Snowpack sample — Buffalo Mountain, Silverthorne, Colorado, USA (1/25/25, 10:11 AM MST)
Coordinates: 39.6222, -106.1139
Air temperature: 22 °F
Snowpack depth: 110 cm
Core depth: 30 cm
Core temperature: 42.8 °F
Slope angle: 12°, slope face: 102°
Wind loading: high
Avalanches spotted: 0
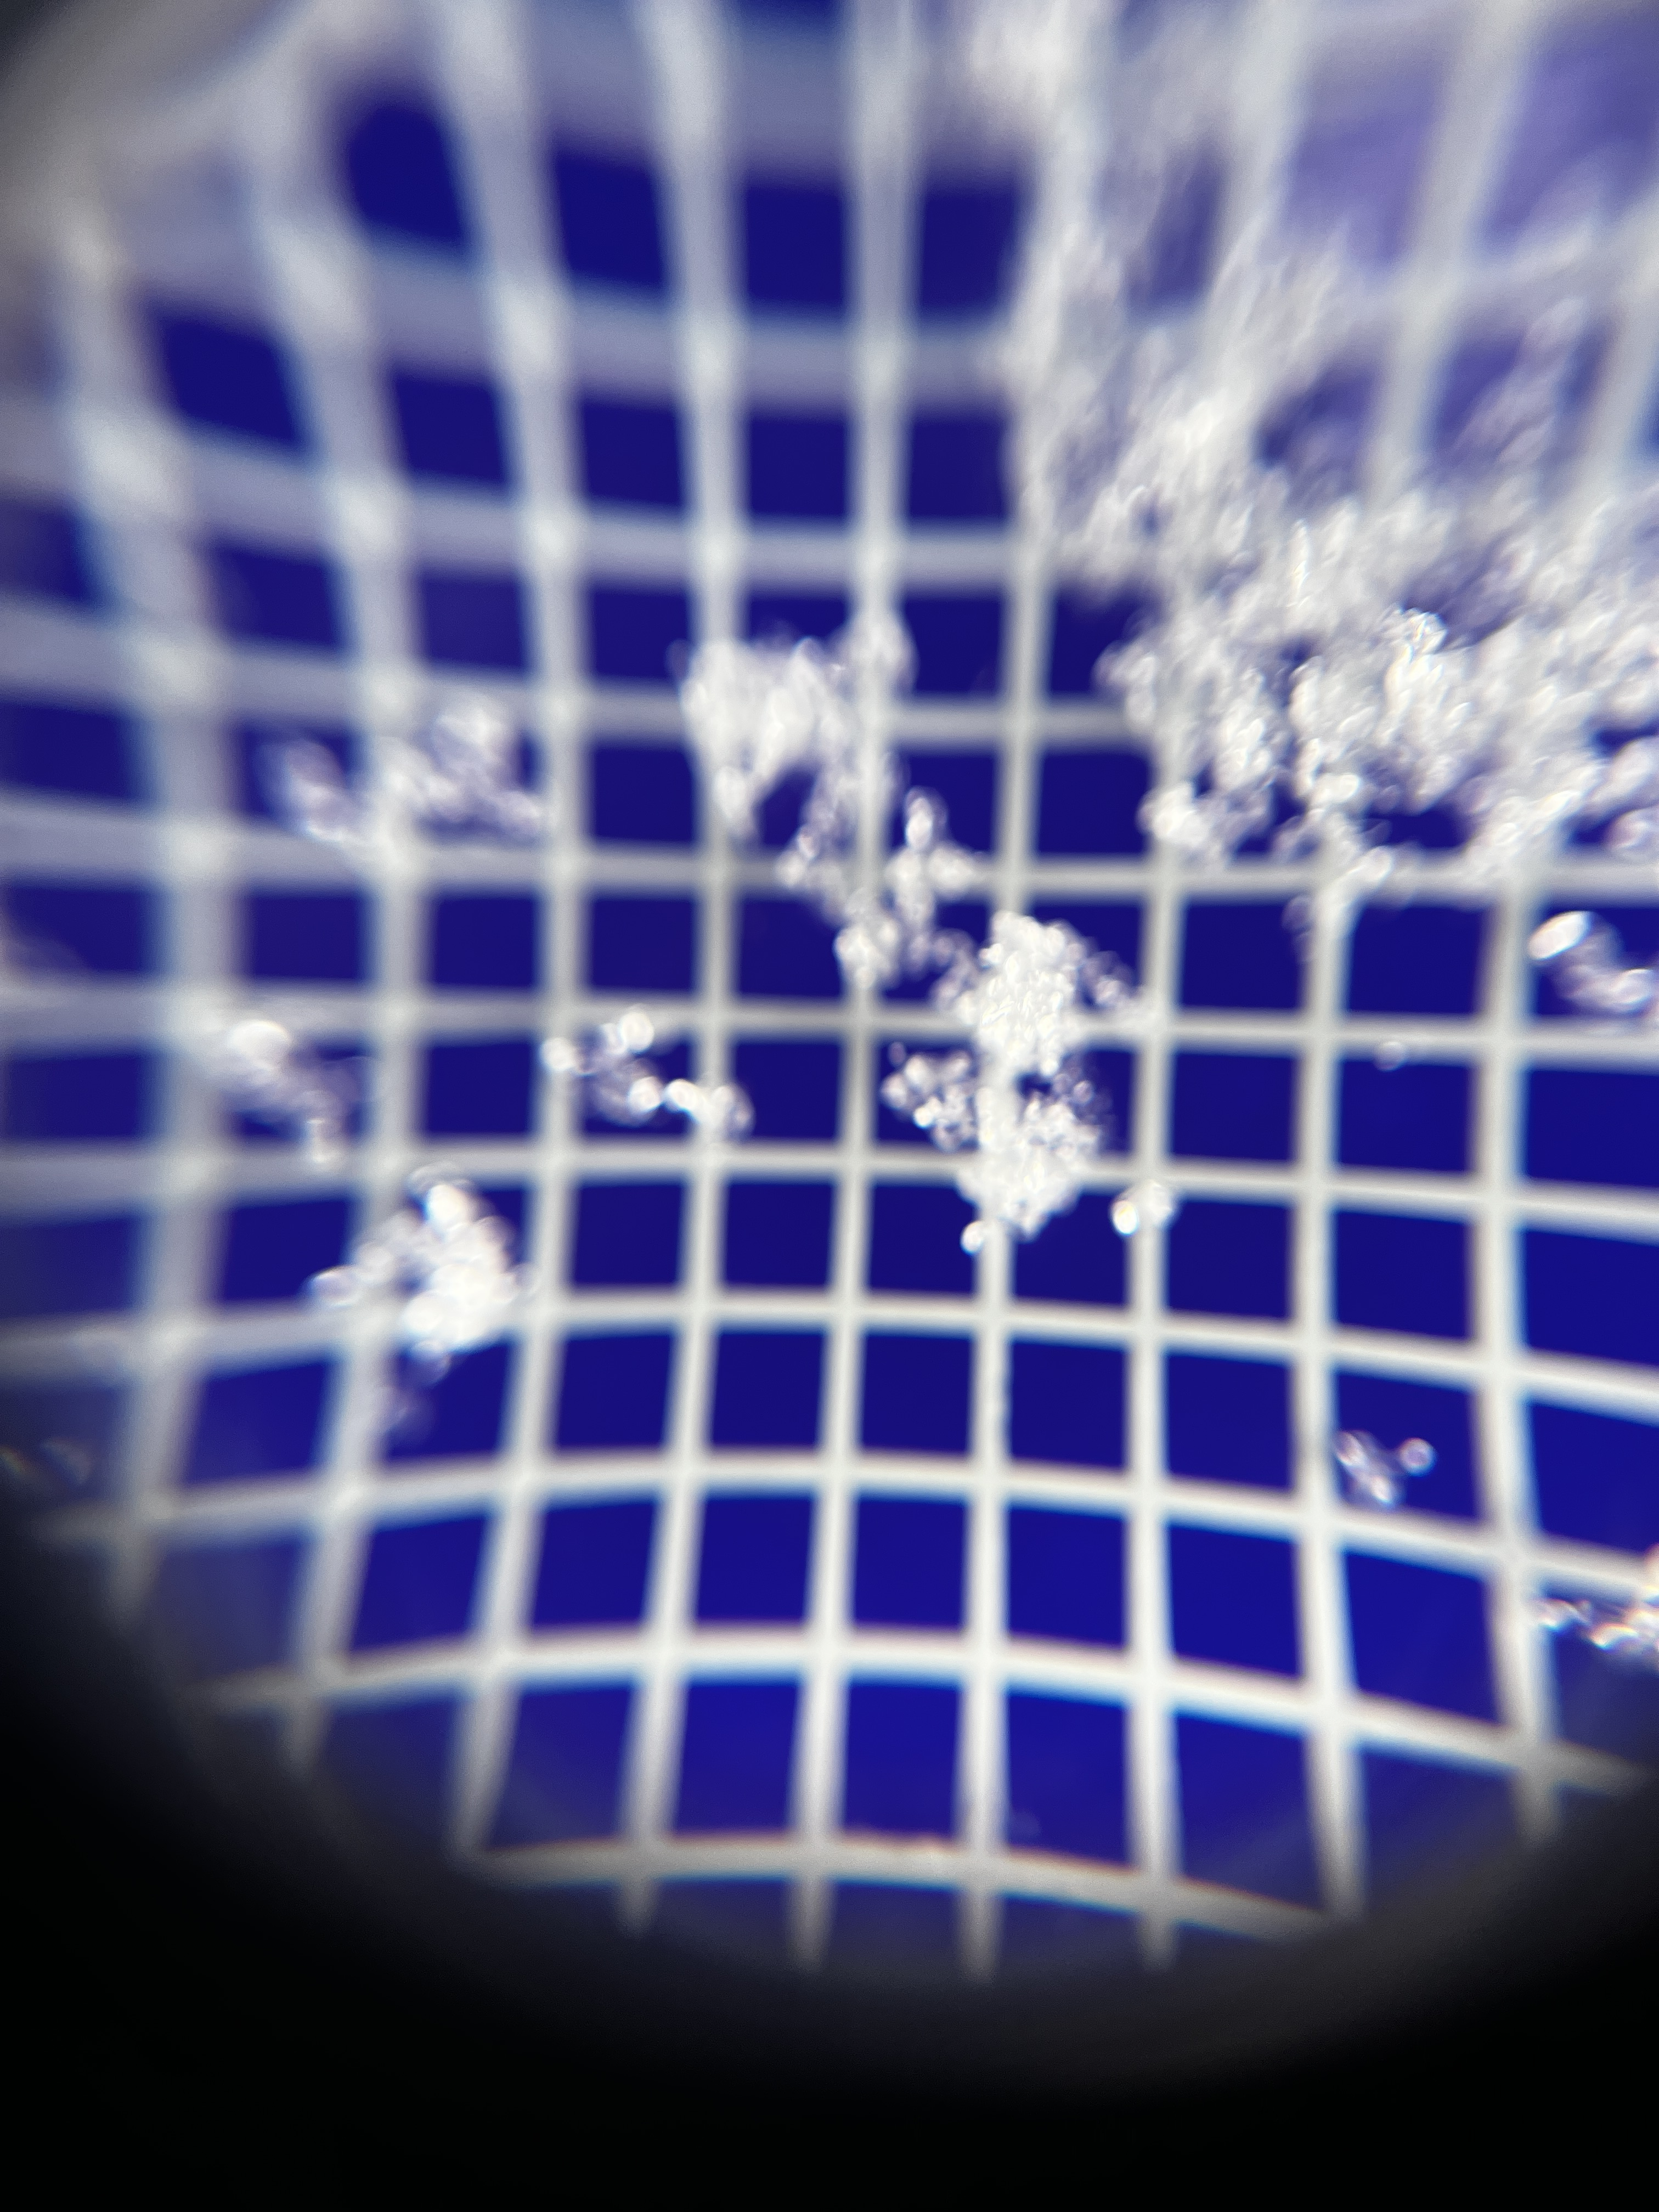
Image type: magnified_profile
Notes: No avalanches nearby, collected on the outskirts of a fire break 15 meters from the treeline, on way to Buffalo and Red Mountain